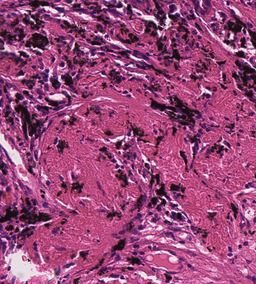
Tumor epithelial tissue: no
Tumor-associated stroma tissue: yes
Normal tissue: no